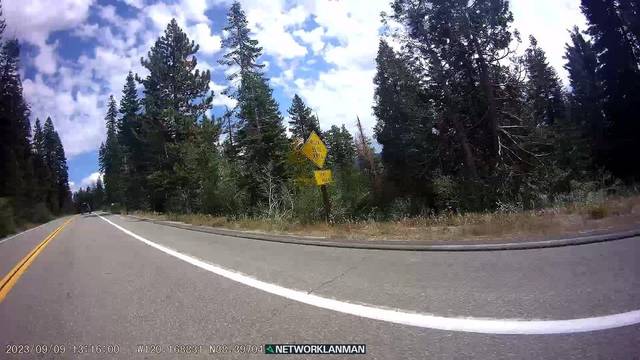
Region: United States
Coordinates: 38.397, -120.169